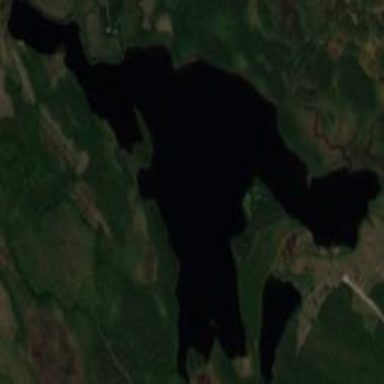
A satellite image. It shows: Lake with natural water.